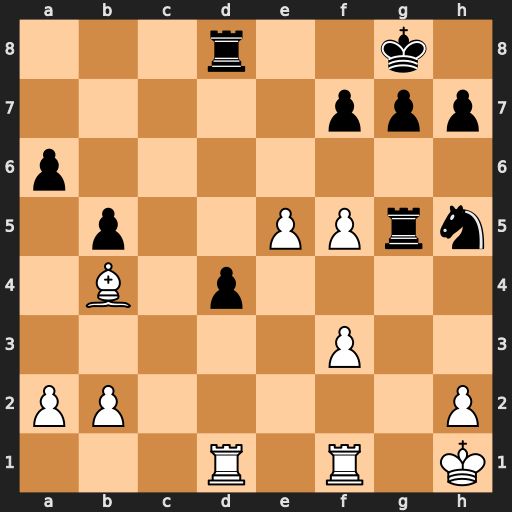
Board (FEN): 3r2k1/5ppp/p7/1p2PPrn/1B1p4/5P2/PP5P/3R1R1K
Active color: w
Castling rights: -
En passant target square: -
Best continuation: Be7 Rxf5 Bxd8